Question: I am trying to implement the functionality which we get in the My Account section as shown in the screenshot.(Default functionality, but I want to use it in some custom phtml file. )

I am using the following code to implement this in My account section of the Magento as I have some design customization in phtml file.This functionality I want to provide to the Logged in customers only.
'''
<?php echo $this->getLayout()->createBlock('customer/newsletter')->setTemplate('customer/form/newsletter.phtml')->toHtml(); ?>
'''
But when I click on save I am redirected to 404 page.
Please suggest.
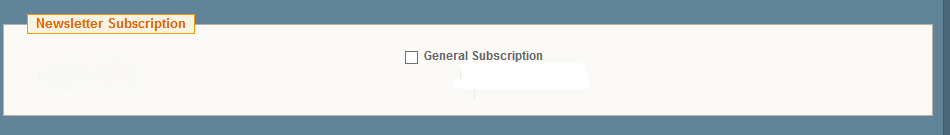
Answer: I did following
'''
<?php echo $this->getLayout()->createBlock('customer/newsletter')->setTemplate('customer/form/newsletter_custom.phtml')->toHtml(); ?>
'''
Then I copied all the content of the ' emplate\customer
orm
ewsletter.phtml' to the 'newsletter_custom.phtml' and changed the
'''
<form action="<?php echo $this->getAction() ?>" method="post" id="form-validate">
'''
To
'''
<form action="<?php echo Mage::getBaseUrl() ?>newsletter/manage/save/" method="post" id="form-validate">
'''
So no 404 error coming now.